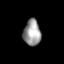
Tissue: prostate
Cell type: T cells
Senescence score: 0.8004
Nuclear area (px): 438
Mean DAPI intensity: 154.575